Field crop: maize
Growth stage: 2
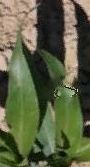
Species: maize